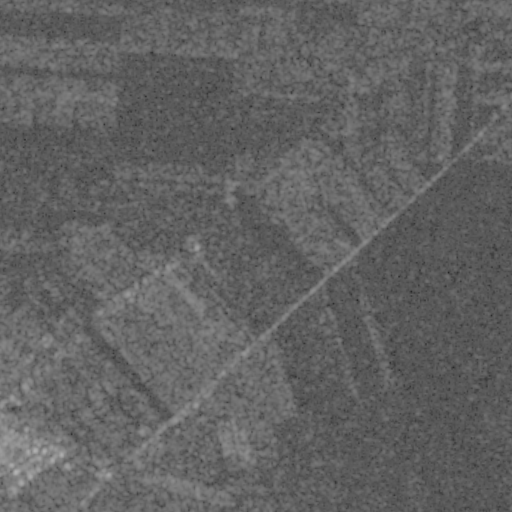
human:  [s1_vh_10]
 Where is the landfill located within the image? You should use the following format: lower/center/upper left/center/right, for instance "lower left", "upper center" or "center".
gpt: The landfill is located in the lower left of the image.
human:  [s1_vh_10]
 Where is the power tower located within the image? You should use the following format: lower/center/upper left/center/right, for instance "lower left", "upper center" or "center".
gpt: The power tower is located in the lower right of the image.
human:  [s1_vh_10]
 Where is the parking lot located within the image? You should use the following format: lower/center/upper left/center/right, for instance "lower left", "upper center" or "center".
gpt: There is no parking lot in the image.

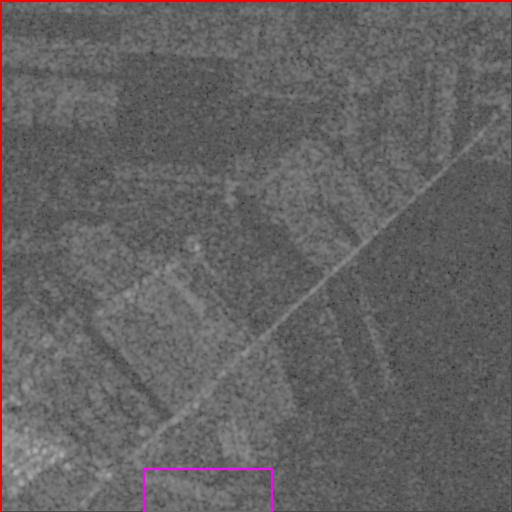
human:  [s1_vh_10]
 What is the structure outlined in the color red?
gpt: The structure outlined in red is a crop field.
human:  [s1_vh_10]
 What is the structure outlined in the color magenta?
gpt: The structure outlined in magenta is a landfill.
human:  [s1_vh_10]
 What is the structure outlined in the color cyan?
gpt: There is no cyan outline.